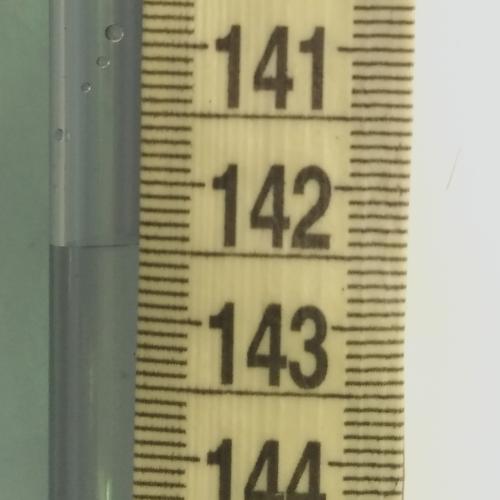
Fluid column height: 142.5 cm